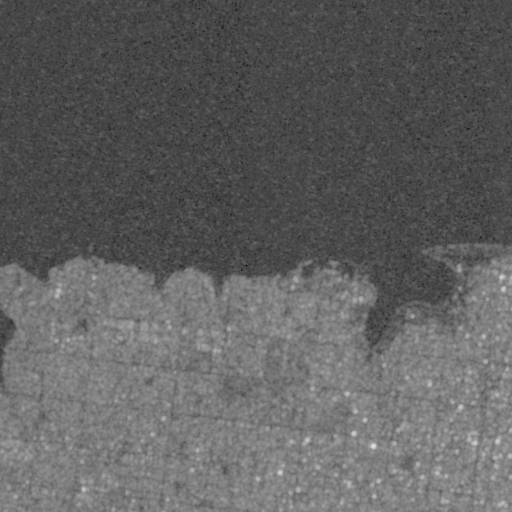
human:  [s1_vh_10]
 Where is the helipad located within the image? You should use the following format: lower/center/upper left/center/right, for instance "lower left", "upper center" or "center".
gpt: The helipad is located in the center of the image.
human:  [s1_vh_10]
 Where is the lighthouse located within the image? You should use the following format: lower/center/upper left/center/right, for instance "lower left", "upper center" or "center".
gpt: The lighthouse is located in the center right of the image.
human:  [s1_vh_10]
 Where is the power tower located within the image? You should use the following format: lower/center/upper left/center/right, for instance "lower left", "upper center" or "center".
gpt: The power tower is located in the lower right of the image.
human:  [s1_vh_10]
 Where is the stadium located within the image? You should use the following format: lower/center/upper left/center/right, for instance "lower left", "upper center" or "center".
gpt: The stadium is located in the lower right of the image.
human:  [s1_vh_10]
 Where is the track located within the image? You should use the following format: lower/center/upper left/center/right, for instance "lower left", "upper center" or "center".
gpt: The track is located in the center right of the image.
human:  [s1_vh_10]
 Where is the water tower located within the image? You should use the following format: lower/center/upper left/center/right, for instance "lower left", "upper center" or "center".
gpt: The water tower is located in the lower left of the image.
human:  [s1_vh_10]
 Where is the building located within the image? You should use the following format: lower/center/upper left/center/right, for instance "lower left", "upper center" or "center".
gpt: There is no building in the image.

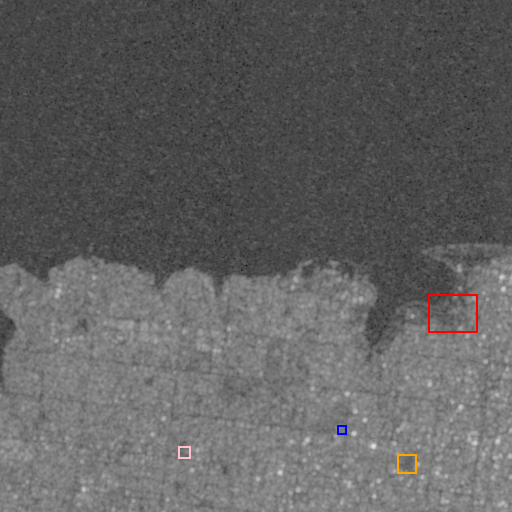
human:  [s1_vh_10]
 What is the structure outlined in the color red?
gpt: The structure outlined in red is a park.
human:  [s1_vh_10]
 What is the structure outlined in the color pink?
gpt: The structure outlined in pink is a parking lot.
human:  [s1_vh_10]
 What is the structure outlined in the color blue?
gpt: The structure outlined in blue is a power substation.
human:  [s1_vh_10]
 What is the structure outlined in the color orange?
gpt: The structure outlined in orange is a stadium.
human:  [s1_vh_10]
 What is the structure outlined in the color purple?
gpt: There is no purple outline.